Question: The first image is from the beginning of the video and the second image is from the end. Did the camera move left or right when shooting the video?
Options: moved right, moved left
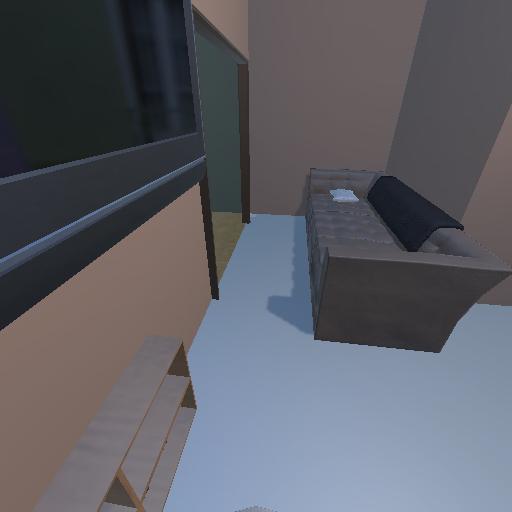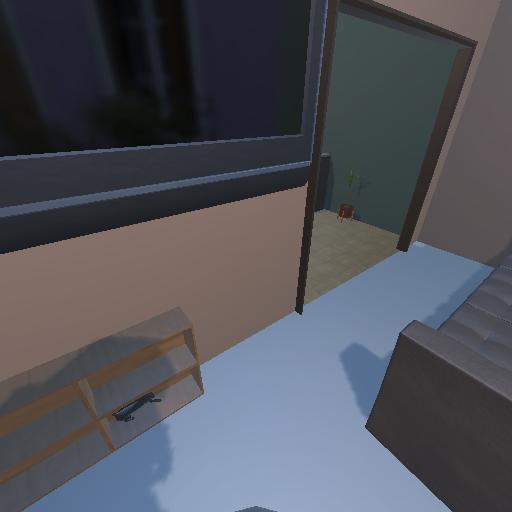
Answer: moved right